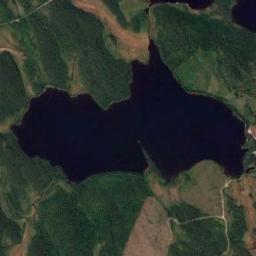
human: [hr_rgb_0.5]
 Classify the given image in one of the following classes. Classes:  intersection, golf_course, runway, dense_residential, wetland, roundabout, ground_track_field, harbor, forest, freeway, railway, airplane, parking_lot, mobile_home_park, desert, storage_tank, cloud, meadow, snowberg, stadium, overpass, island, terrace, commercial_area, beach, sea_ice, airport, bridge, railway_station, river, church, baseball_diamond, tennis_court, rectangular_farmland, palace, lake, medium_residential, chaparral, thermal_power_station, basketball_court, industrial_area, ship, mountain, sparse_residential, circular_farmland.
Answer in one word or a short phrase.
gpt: lake